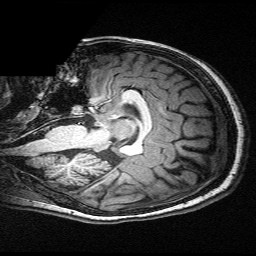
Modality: T1w
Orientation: sagittal
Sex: female
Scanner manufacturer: siemens
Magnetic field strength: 3 T
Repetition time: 2.3 s
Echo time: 0.00336 s